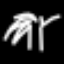
Label: palm tree